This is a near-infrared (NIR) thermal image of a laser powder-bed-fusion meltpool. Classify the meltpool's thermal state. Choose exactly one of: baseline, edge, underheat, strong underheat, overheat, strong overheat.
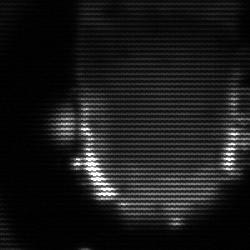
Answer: baseline